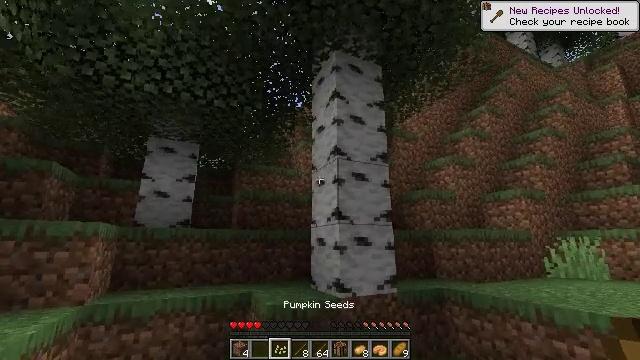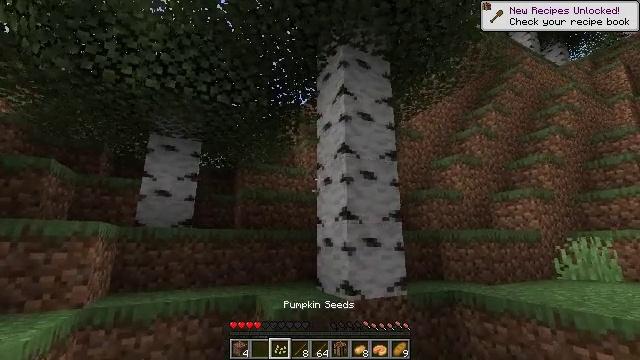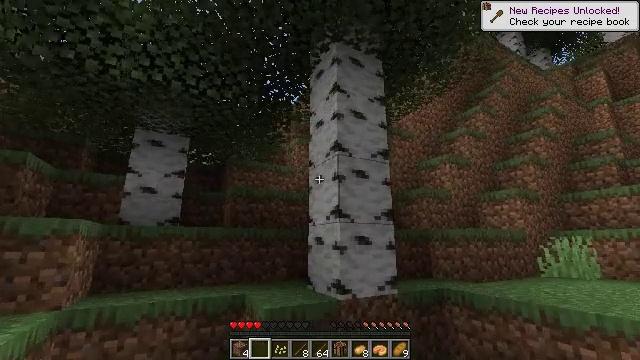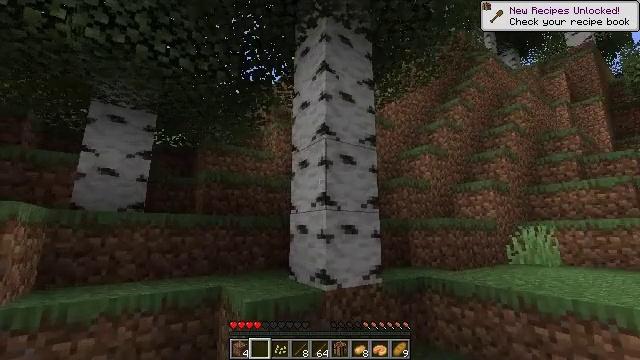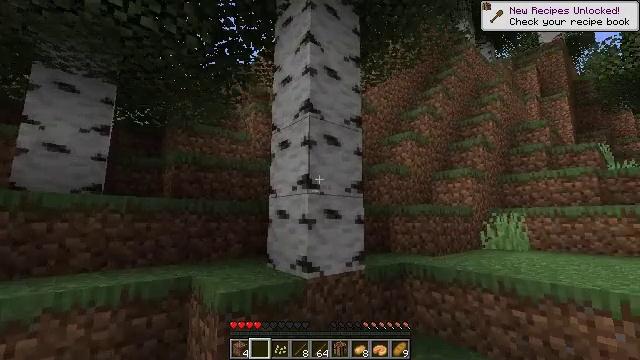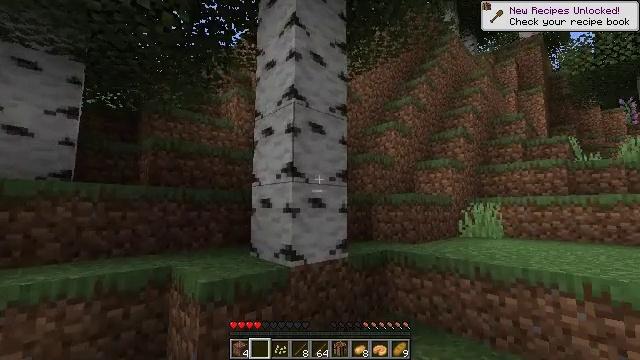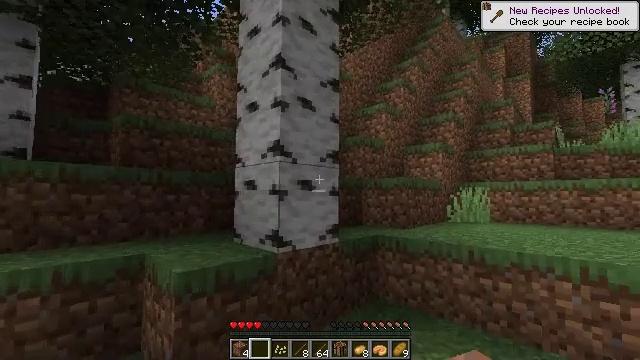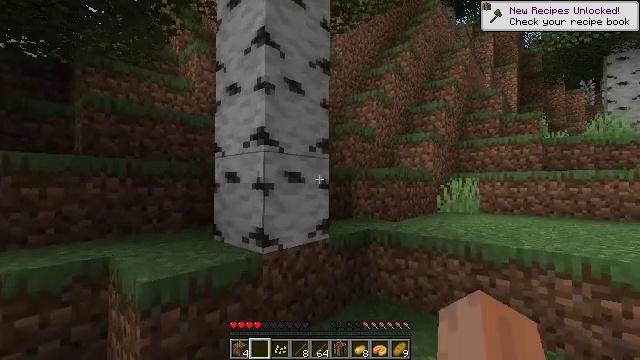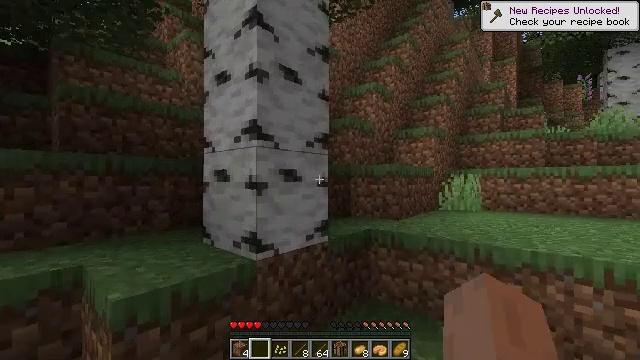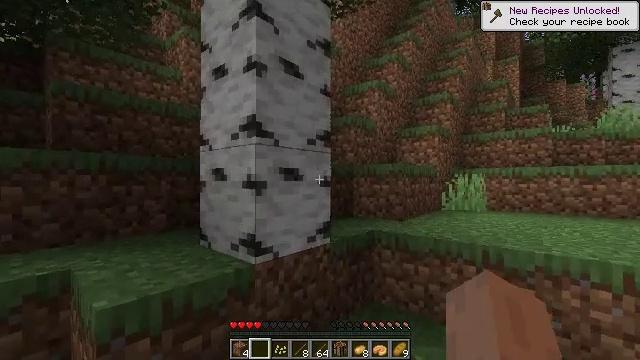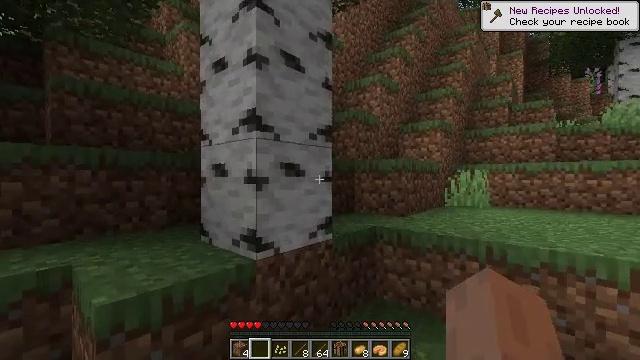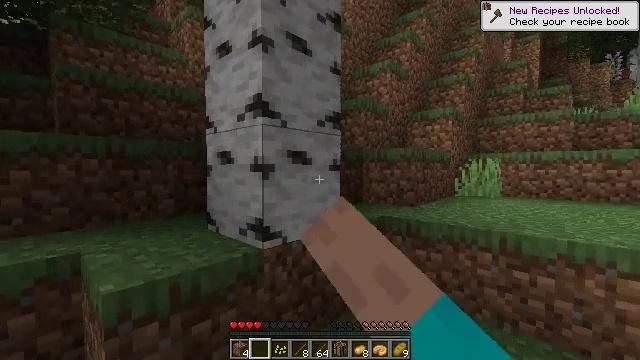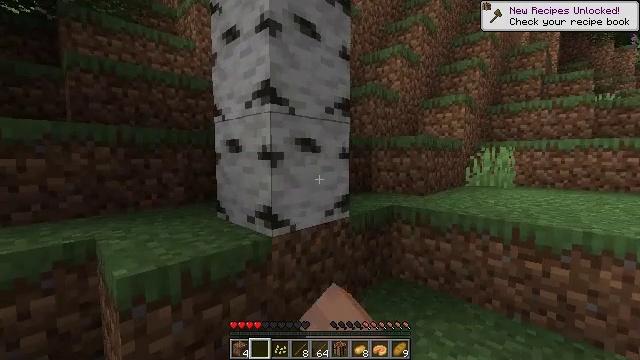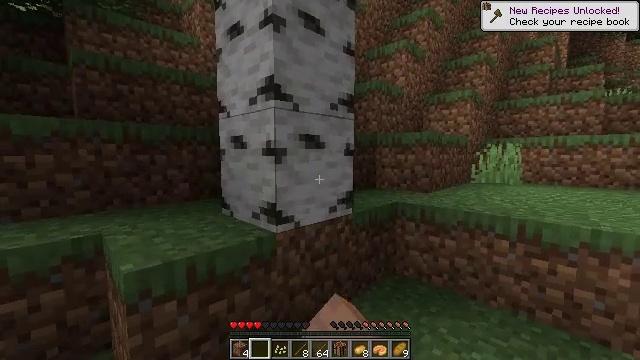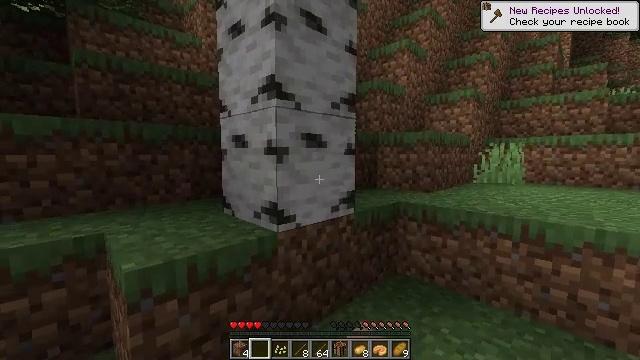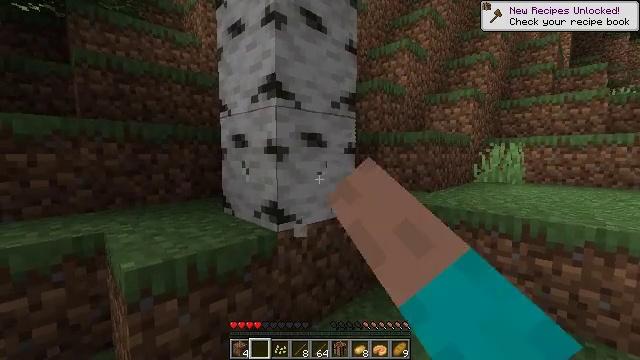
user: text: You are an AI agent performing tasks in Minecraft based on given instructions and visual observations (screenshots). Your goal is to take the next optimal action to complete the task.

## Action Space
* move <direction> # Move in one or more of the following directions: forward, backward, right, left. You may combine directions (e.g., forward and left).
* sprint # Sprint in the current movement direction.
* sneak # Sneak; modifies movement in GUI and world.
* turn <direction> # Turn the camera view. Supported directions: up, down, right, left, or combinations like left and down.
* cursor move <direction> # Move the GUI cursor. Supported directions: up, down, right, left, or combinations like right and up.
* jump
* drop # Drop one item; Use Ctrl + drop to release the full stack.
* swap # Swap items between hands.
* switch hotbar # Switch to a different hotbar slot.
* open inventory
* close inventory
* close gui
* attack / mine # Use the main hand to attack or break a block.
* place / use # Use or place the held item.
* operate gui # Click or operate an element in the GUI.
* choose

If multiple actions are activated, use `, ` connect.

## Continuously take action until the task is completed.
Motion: motion action
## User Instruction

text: Mine the birch log from the tree.
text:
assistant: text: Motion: move forward and move left
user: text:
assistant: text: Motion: move forward and move left, turn right
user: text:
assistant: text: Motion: move forward, turn right and down
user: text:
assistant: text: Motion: move forward, turn right and down
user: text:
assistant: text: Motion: move forward, turn right and down
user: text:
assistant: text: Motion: move forward, turn right and down
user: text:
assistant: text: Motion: move forward, turn right and down
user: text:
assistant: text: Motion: move forward
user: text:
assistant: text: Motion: no_op
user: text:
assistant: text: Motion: attack / mine
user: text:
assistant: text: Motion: turn left and down, attack / mine
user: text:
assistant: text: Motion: turn left and down, attack / mine
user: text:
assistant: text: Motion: attack / mine
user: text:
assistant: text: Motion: attack / mine
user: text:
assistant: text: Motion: attack / mine
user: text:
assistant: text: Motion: attack / mine
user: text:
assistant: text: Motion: turn left, attack / mine
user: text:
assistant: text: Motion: attack / mine
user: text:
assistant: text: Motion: attack / mine
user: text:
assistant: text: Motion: attack / mine
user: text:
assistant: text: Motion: attack / mine
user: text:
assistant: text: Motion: attack / mine
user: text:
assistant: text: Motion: attack / mine
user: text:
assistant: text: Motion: attack / mine
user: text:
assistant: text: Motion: attack / mine
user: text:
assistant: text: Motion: attack / mine
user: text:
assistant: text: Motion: attack / mine
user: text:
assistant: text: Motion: attack / mine
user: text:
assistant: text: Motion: attack / mine
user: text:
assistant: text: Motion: attack / mine